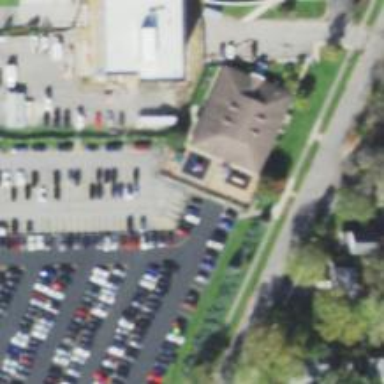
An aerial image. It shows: Parking space is available.